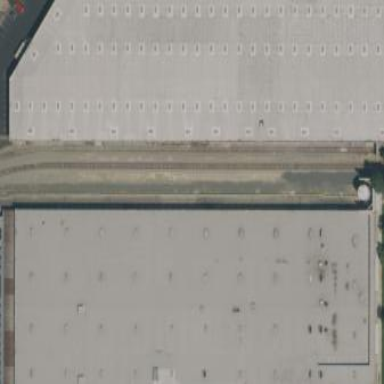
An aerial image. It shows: Warehouse building.